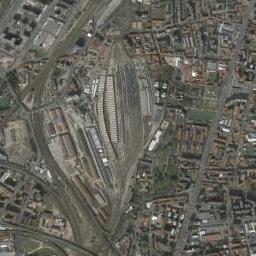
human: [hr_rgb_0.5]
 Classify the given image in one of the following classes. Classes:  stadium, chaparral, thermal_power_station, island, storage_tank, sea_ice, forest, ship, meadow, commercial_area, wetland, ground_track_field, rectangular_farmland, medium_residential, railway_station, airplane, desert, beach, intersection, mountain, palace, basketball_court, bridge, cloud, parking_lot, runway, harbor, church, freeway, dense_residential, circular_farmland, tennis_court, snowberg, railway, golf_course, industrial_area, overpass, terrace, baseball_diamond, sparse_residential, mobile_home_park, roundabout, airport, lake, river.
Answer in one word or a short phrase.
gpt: railway_station